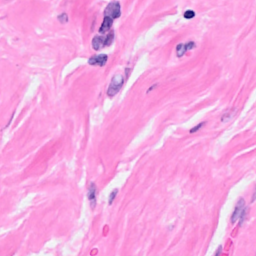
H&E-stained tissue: Breast